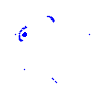
Particle: pion